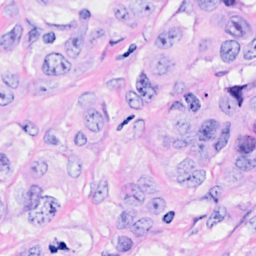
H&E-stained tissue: Breast